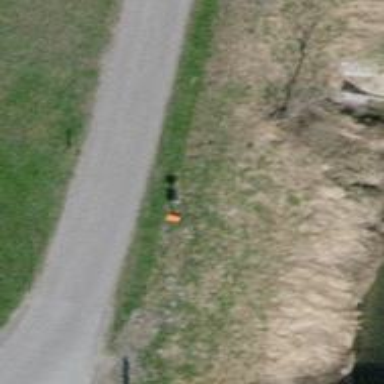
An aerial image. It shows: Aerial marker.